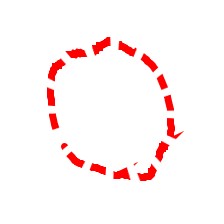
Shape: circle